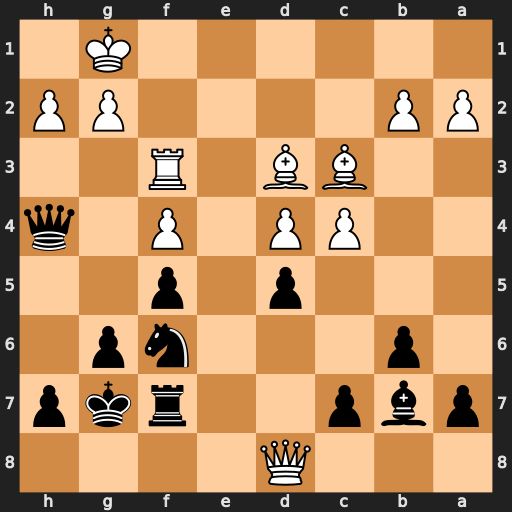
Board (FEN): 3Q4/pbp2rkp/1p3np1/3p1p2/2PP1P1q/2BB1R2/PP4PP/6K1
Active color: b
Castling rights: -
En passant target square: -
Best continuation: dxc4 Rh3 Qxf4